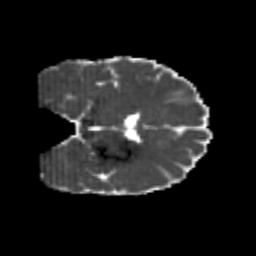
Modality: MD
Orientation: coronal
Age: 22
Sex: male
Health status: healthy
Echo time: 0.074 s